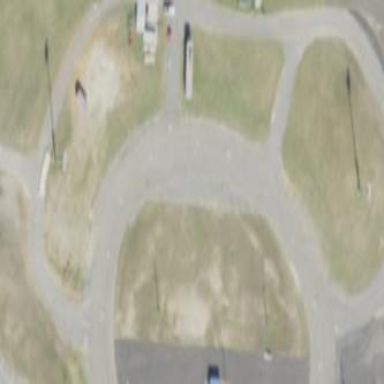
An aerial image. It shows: Asphalt raceway designed for motor sports.